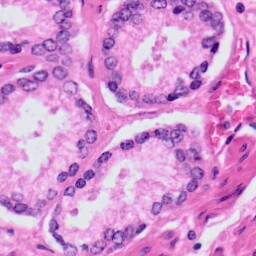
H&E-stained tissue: Prostate